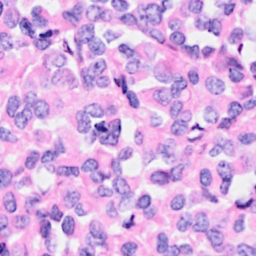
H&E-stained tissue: Breast